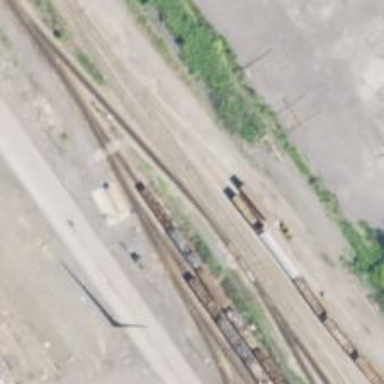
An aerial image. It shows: Railway yard in service.